Field crop: maize
Growth stage: 2
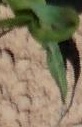
Species: maize